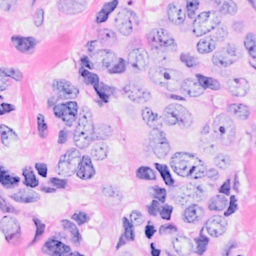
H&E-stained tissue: Breast